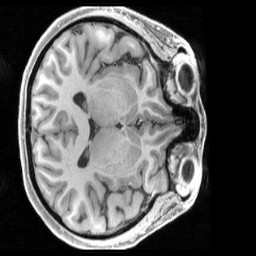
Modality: T1w
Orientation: axial
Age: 23
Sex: female
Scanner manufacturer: siemens
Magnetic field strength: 3 T
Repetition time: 2.4 s
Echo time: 0.00231 s